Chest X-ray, AP view. Patient: 4 years old, sex F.
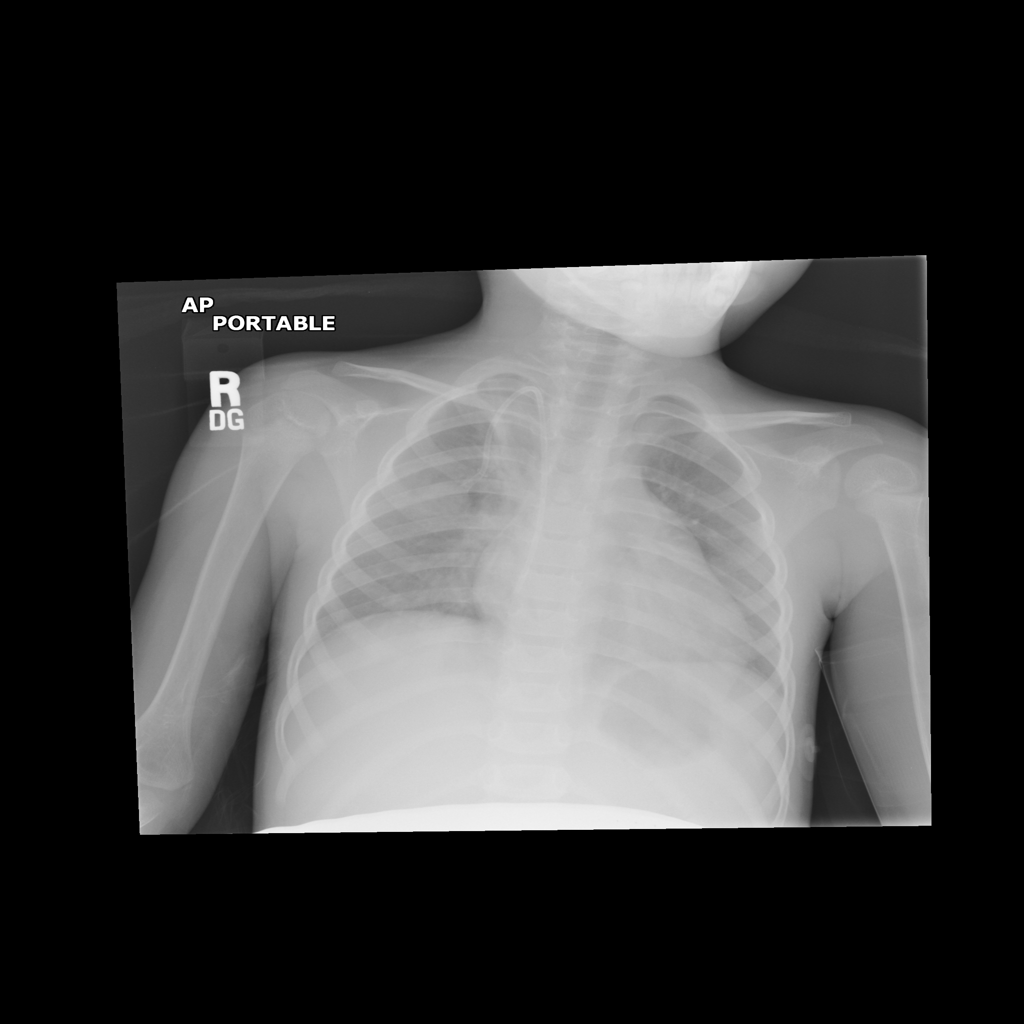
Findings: Consolidation